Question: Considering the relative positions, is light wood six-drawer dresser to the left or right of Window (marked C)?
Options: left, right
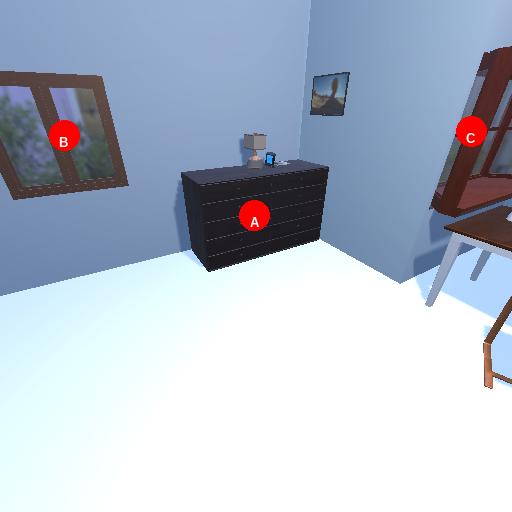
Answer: left